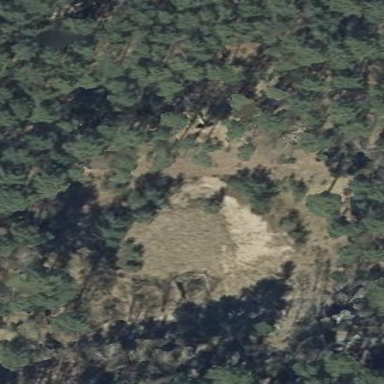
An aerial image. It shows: Military bunker.